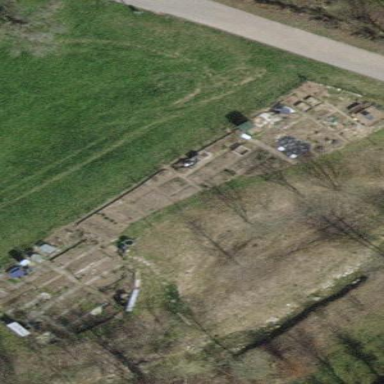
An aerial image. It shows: Allotments area.